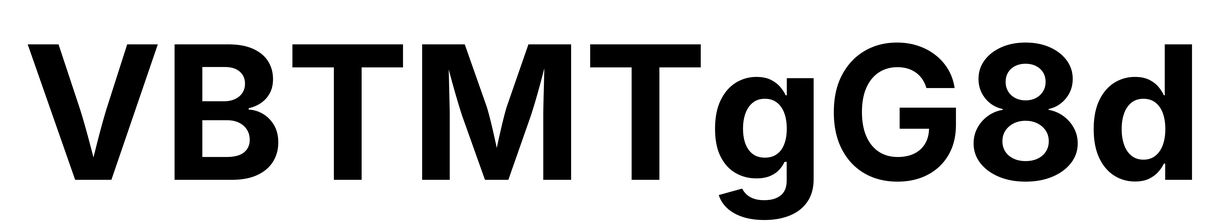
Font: Inter_Bold